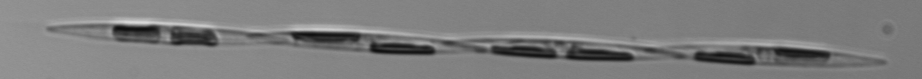
Label: Pseudo-nitzschia